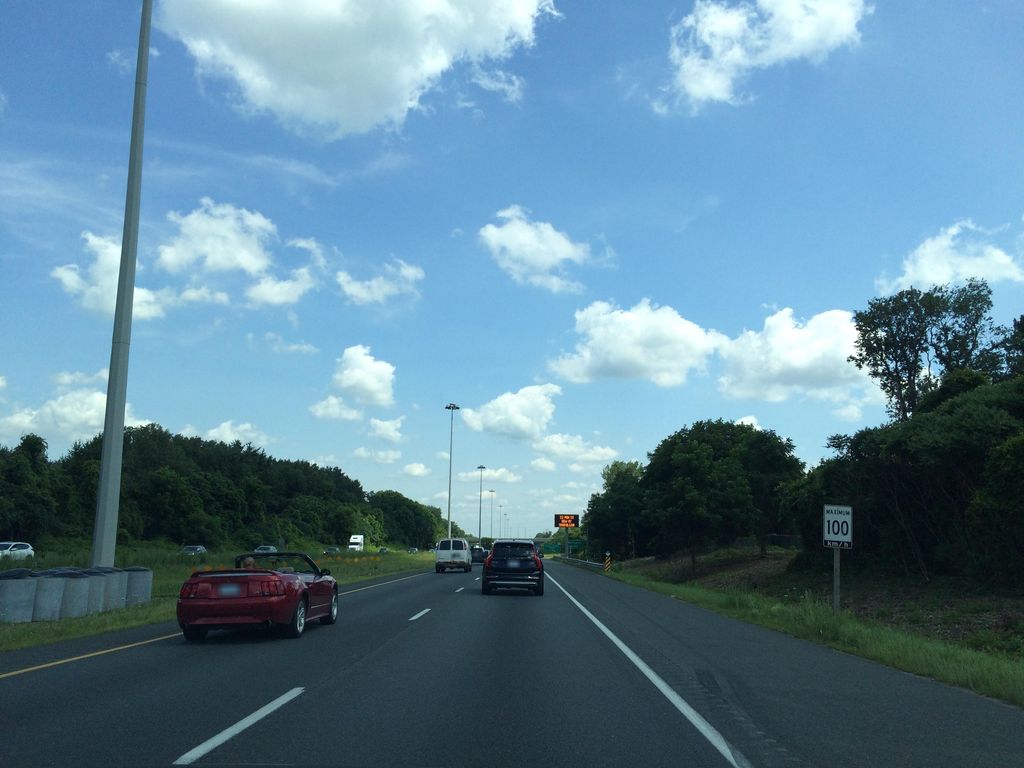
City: hamilton